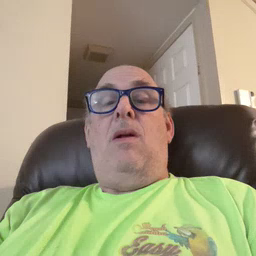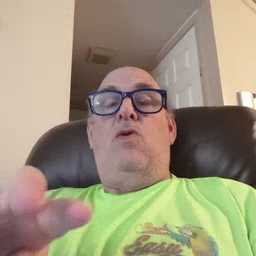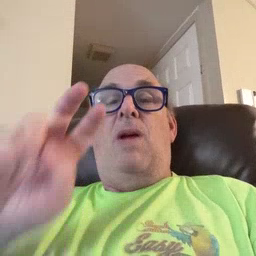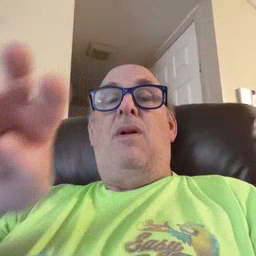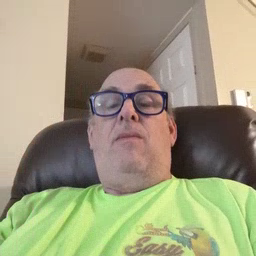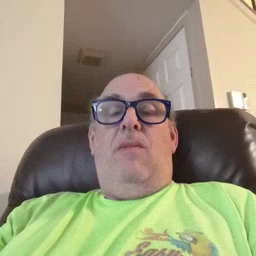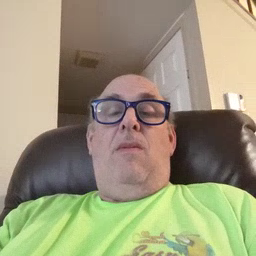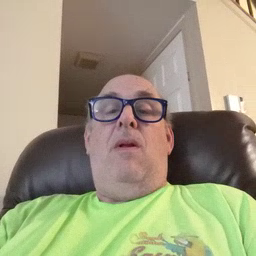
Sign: jump